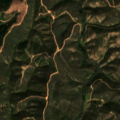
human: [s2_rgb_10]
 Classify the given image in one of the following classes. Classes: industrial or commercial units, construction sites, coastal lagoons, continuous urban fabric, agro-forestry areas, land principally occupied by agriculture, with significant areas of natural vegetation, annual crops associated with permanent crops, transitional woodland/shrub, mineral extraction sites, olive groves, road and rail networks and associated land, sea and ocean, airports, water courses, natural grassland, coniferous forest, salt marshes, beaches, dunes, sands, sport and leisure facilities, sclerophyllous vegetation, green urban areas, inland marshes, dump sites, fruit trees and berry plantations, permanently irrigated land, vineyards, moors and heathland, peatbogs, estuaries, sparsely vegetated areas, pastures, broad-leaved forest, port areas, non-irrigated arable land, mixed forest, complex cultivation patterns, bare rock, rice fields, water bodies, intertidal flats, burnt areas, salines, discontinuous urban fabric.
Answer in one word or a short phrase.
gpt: sclerophyllous vegetation, transitional woodland/shrub